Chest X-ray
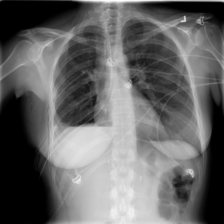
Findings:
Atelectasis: negative
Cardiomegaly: negative
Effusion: negative
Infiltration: negative
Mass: negative
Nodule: negative
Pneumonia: negative
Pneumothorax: negative
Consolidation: negative
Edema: negative
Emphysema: positive
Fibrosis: negative
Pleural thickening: negative
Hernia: negative